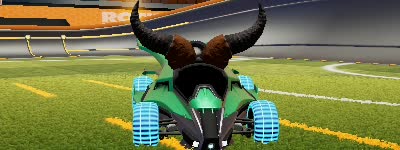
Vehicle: aftershock